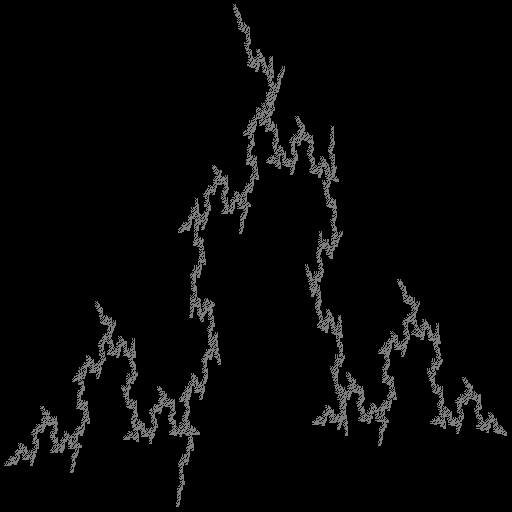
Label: koch_curve